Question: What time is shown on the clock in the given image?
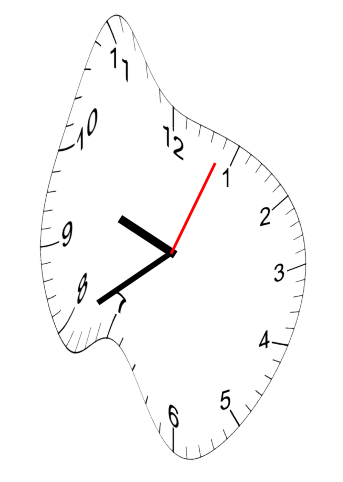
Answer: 09:40:04